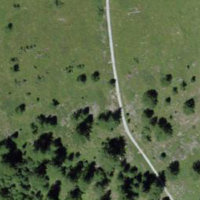
EUNIS habitat code: 26
Species observed at this site:
Campanula barbata